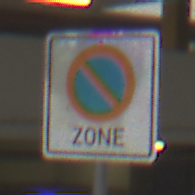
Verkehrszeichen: BeginnEingeschraenktesHalteverbotZone
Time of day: Midday
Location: Roofed (Urban)
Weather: Overcast
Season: NotSpecified
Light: Artificial